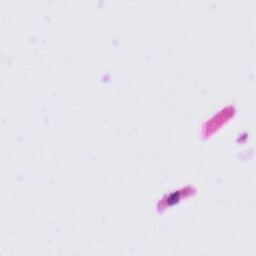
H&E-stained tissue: Tonsil